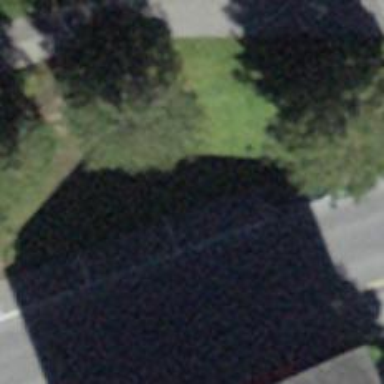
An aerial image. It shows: Parking lane.